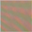
Piece: xx